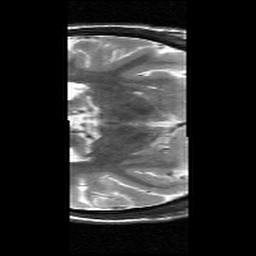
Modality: T2w
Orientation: axial
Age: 22
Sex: male
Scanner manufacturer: siemens
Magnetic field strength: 3 T
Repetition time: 7.37 s
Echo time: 0.064 s